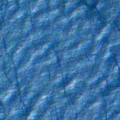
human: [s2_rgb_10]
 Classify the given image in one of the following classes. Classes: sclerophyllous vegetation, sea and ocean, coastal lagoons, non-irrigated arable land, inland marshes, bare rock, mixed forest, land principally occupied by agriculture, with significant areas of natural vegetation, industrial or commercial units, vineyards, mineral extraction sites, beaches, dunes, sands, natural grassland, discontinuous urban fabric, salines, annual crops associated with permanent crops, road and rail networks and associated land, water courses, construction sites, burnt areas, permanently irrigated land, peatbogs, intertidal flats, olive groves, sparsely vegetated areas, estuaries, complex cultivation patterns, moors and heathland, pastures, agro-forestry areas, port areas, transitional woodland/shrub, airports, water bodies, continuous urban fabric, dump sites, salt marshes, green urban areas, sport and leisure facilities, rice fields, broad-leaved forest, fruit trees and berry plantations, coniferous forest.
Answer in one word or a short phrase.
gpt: sea and ocean